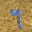
Label: 4